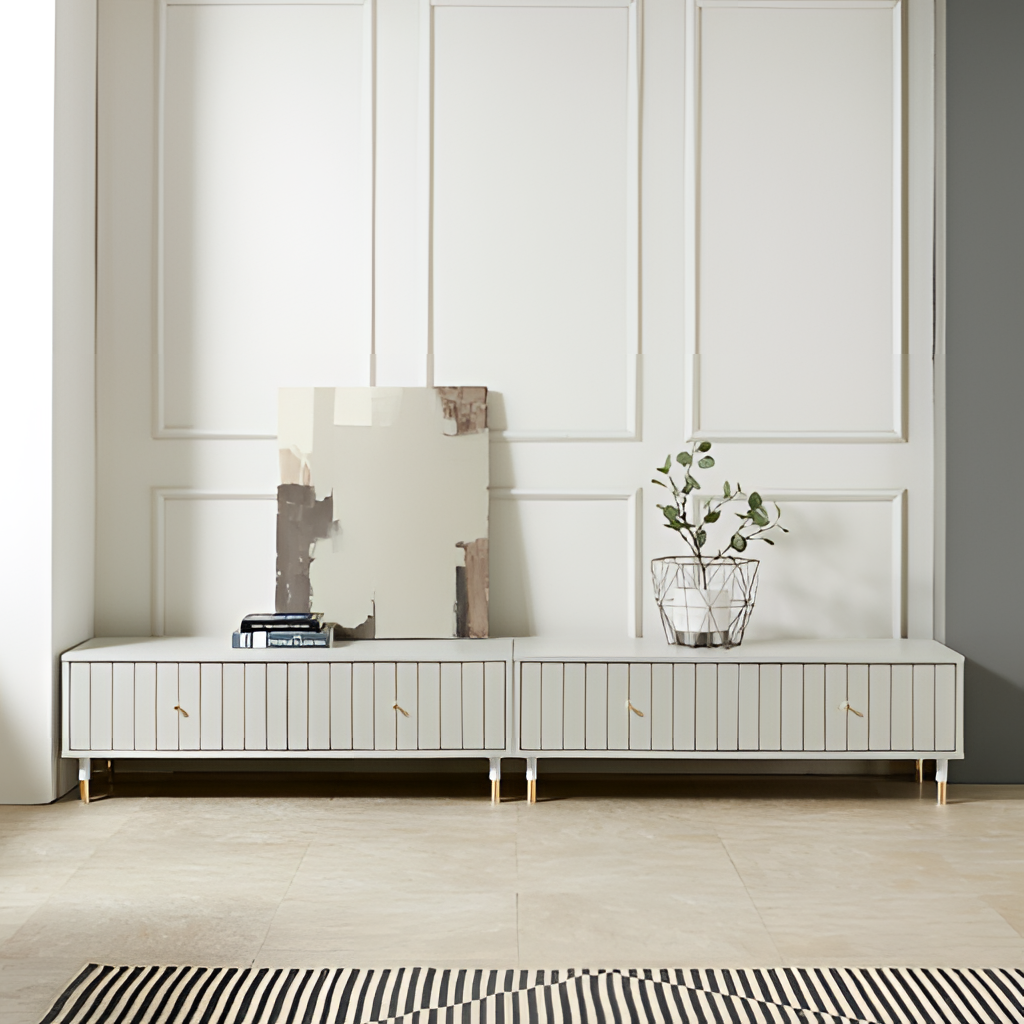
living room, light gray wood media console, panel wallpaper, with solid pattern, tile flooring, with large square pattern, minimalist